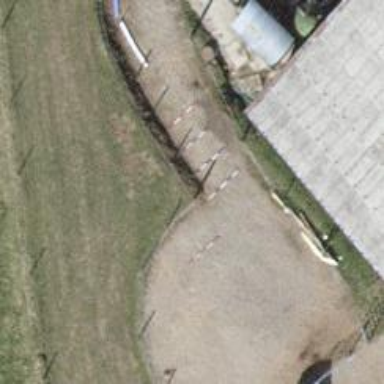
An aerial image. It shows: Fence.